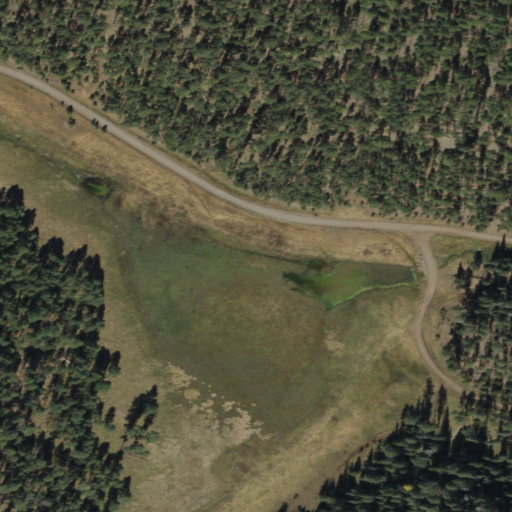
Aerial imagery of plain(s) in Arizona named Y Cienega containing evergreen forest, herbaceous wetlands, and woody wetlands